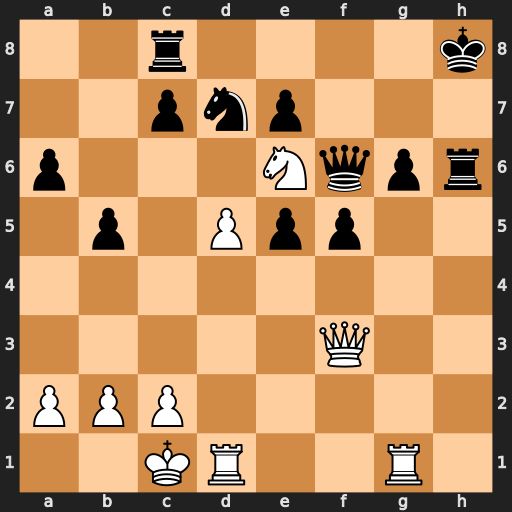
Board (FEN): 2r4k/2pnp3/p3Nqpr/1p1Ppp2/8/5Q2/PPP5/2KR2R1
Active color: w
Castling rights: -
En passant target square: -
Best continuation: Rh1 Rxh1 Rxh1+ Kg8 Qh3 Nf8 Nxf8